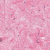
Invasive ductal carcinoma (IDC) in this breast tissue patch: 0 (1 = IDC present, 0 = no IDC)